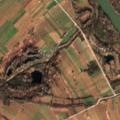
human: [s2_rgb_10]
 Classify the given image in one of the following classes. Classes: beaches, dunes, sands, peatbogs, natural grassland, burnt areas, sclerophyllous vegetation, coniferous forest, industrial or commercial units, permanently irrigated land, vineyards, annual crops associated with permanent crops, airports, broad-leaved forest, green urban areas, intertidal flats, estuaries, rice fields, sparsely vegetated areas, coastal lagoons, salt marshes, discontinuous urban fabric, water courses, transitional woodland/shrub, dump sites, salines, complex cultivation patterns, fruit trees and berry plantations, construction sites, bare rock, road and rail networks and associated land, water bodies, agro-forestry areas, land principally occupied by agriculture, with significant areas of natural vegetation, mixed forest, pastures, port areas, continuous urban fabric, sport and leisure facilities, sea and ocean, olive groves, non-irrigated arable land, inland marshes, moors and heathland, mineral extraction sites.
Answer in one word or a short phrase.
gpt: non-irrigated arable land, complex cultivation patterns, land principally occupied by agriculture, with significant areas of natural vegetation, broad-leaved forest, water courses